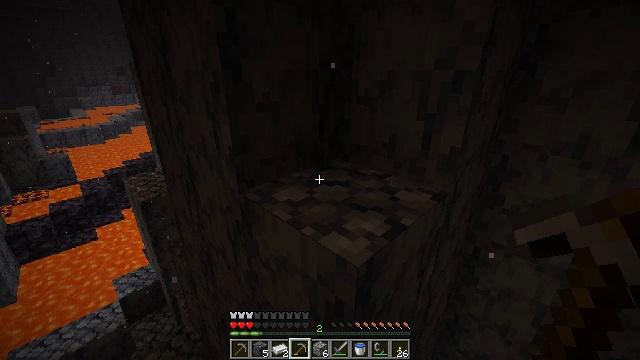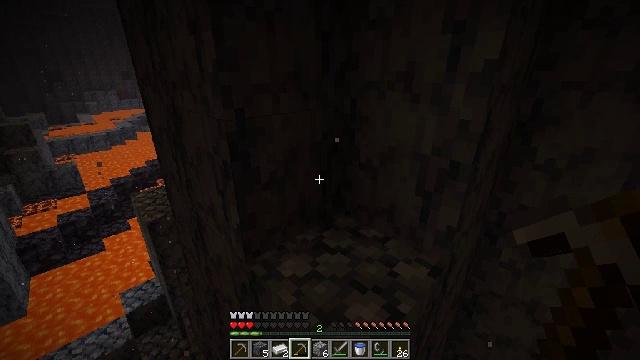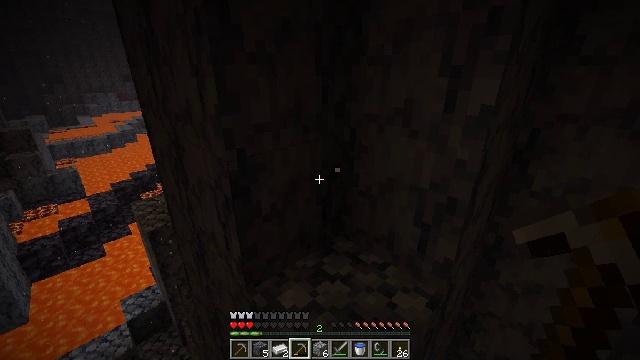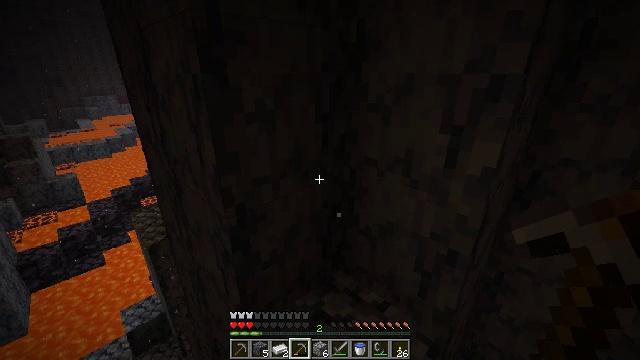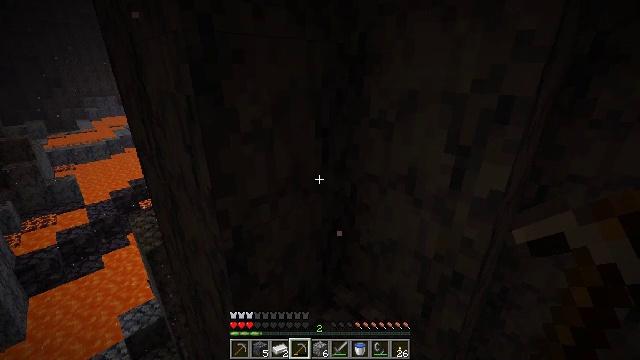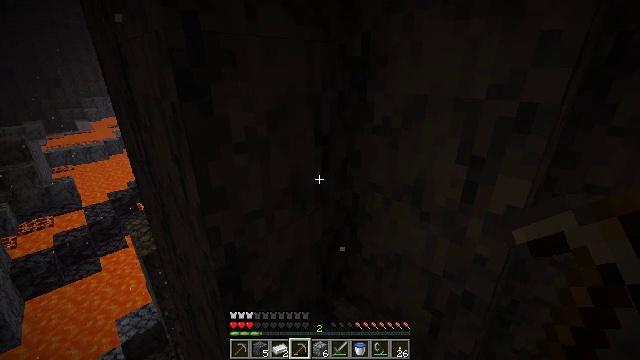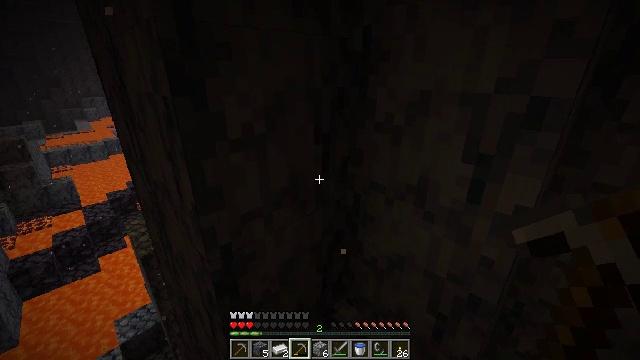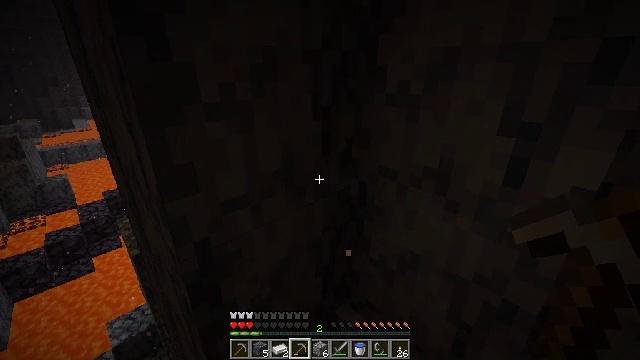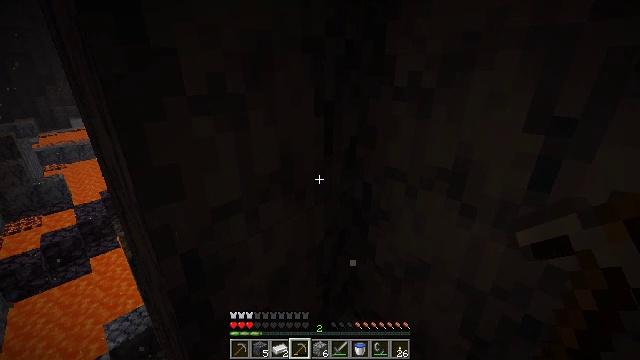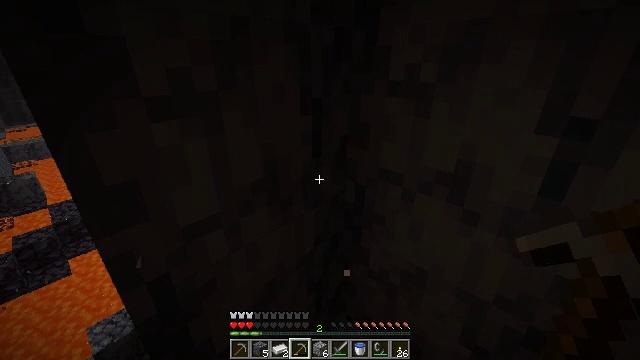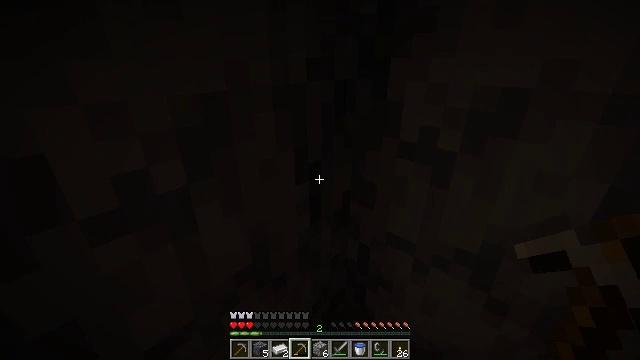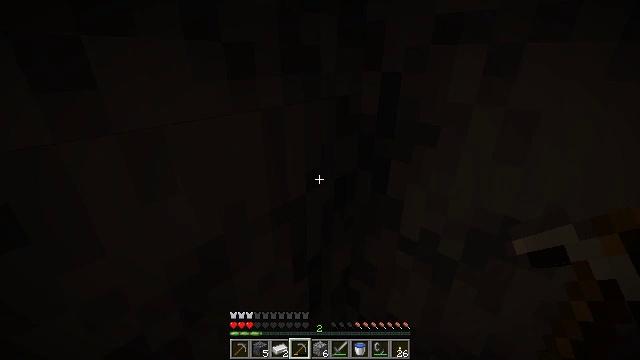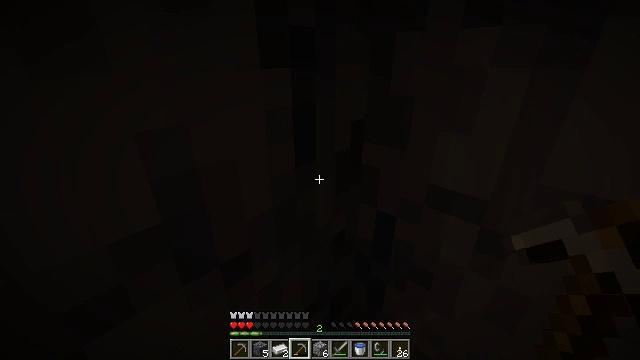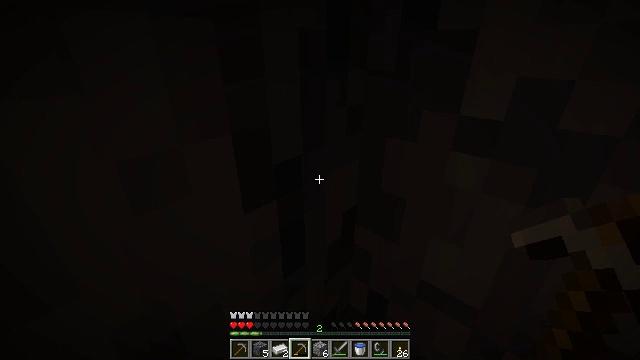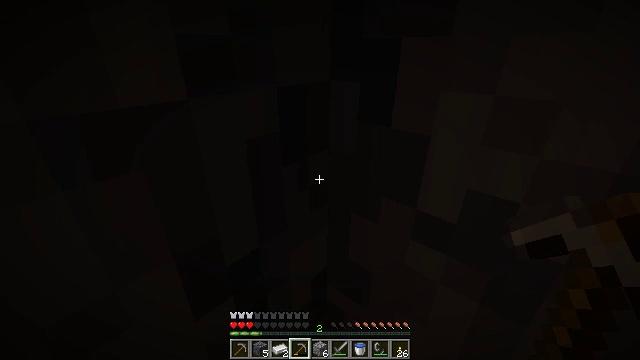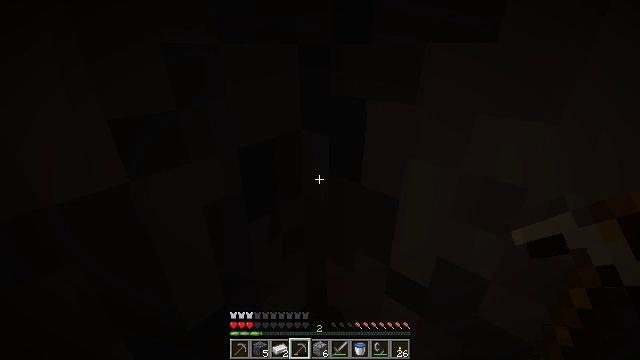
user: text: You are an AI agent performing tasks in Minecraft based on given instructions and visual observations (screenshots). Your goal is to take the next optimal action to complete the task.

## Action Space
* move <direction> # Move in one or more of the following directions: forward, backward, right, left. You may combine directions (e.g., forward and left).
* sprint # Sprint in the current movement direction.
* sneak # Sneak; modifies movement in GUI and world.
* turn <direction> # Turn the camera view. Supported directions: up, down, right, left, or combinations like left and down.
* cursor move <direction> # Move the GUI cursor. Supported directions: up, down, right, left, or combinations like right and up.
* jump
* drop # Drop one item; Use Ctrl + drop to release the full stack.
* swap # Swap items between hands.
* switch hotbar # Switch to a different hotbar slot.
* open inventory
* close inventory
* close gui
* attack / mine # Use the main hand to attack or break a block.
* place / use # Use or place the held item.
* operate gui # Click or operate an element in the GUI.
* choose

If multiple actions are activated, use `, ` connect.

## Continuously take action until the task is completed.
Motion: motion action
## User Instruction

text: Break the basalt block.
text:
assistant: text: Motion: move forward, jump
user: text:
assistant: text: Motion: move forward, jump
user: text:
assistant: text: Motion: move forward, jump
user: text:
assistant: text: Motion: move forward, jump
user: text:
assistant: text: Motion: move forward, jump
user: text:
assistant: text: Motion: move forward, jump
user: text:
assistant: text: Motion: move forward, jump
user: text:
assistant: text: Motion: move forward, jump
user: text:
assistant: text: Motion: move forward, turn right and down, jump
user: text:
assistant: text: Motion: move forward, jump
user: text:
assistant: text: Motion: move forward, jump
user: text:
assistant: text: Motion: move forward, jump
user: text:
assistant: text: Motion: move forward, jump
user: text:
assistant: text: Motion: move forward, jump
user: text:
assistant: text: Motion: move forward, jump
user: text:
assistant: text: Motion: no_op
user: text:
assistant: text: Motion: no_op
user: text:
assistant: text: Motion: turn right and up
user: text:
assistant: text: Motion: no_op
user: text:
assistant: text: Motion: no_op
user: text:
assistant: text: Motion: turn down
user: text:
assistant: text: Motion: turn right and down
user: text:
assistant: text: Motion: turn down
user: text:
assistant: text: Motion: turn right and down
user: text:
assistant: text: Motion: no_op
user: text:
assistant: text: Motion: turn down
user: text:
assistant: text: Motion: turn down
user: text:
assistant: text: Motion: no_op
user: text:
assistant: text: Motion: no_op
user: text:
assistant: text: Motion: turn right and up